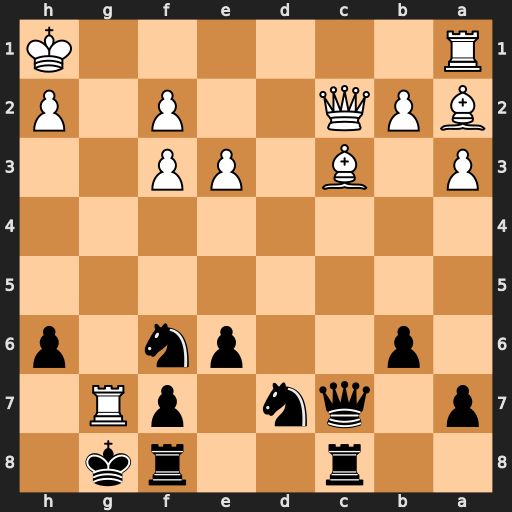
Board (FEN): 2r2rk1/p1qn1pR1/1p2pn1p/8/8/P1B1PP2/BPQ2P1P/R6K
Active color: b
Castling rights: -
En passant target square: -
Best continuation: Kxg7 Rg1+ Kh8